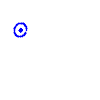
Particle: kaon